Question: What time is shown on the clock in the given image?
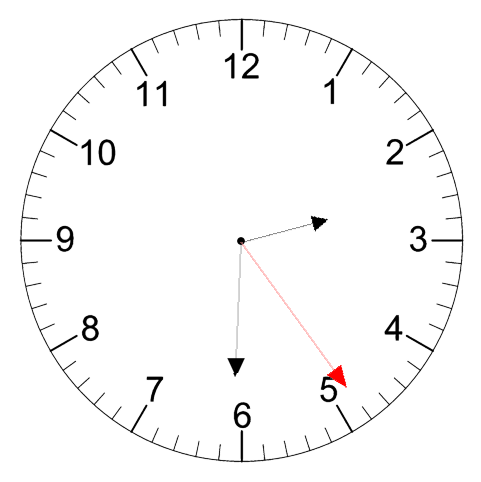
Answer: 02:30:24